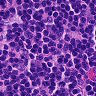
Metastatic tissue present: no